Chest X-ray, PA view. Patient: 52 years old, sex M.
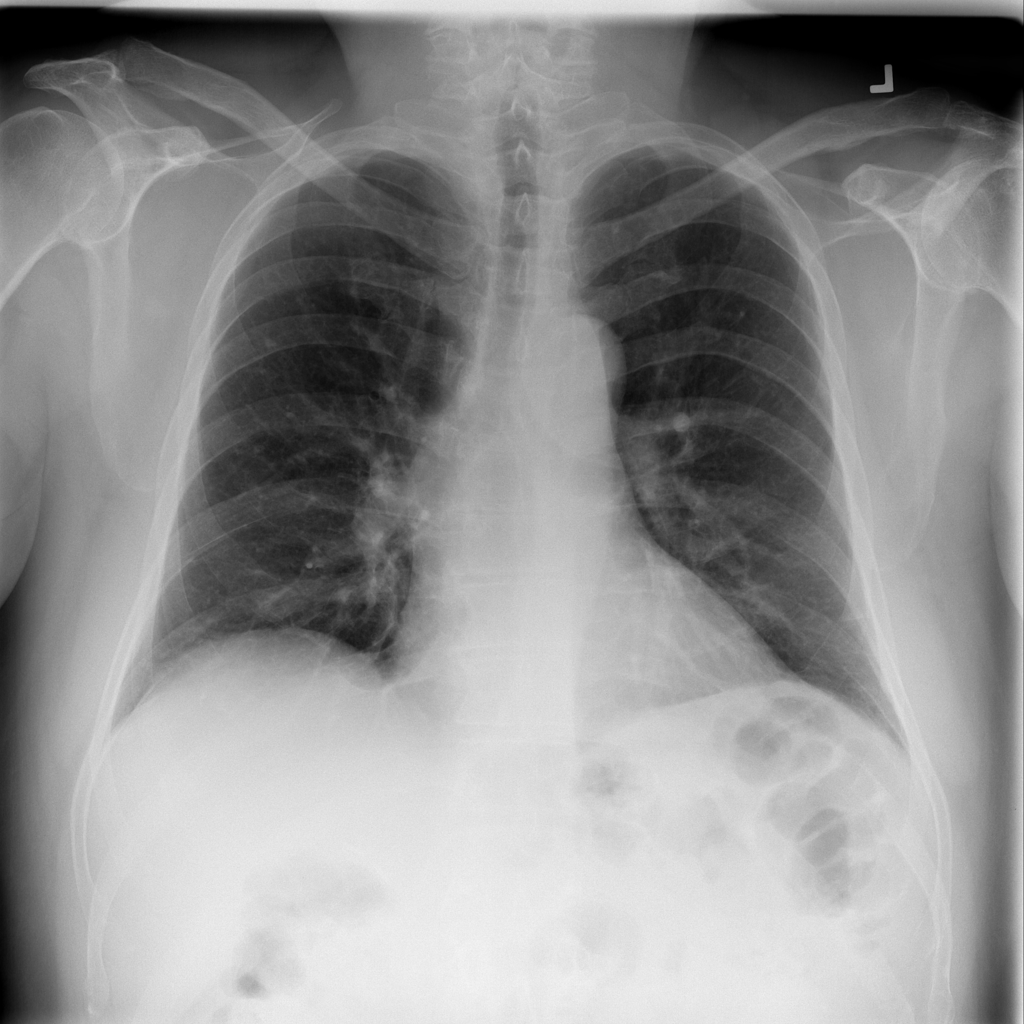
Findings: No Finding